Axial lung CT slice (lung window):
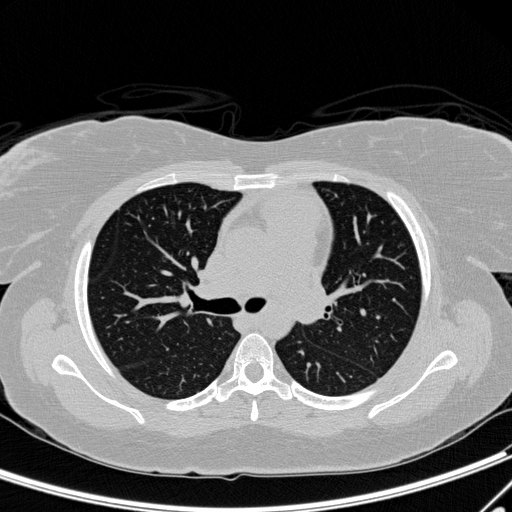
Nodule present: no